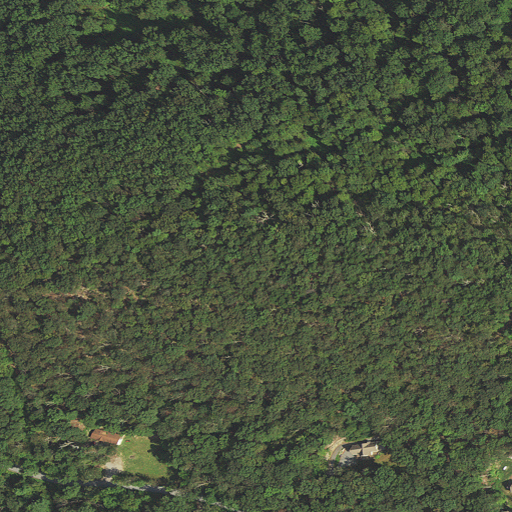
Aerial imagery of mountain in Maryland named Little Piney Mountain containing deciduous forest, open development, and low intensity development